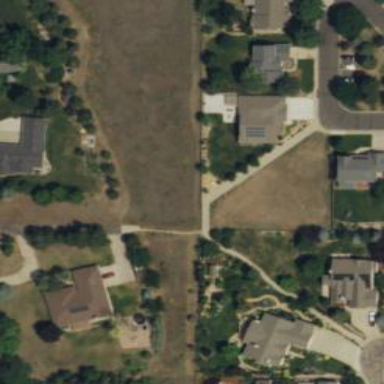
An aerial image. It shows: Path.